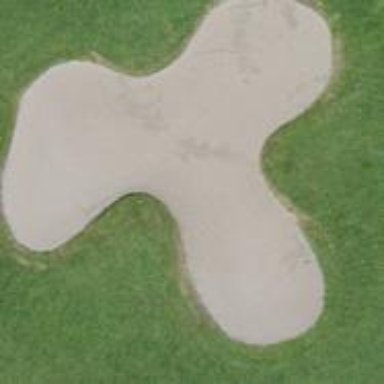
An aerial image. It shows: Sand bunker on golf course.